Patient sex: F
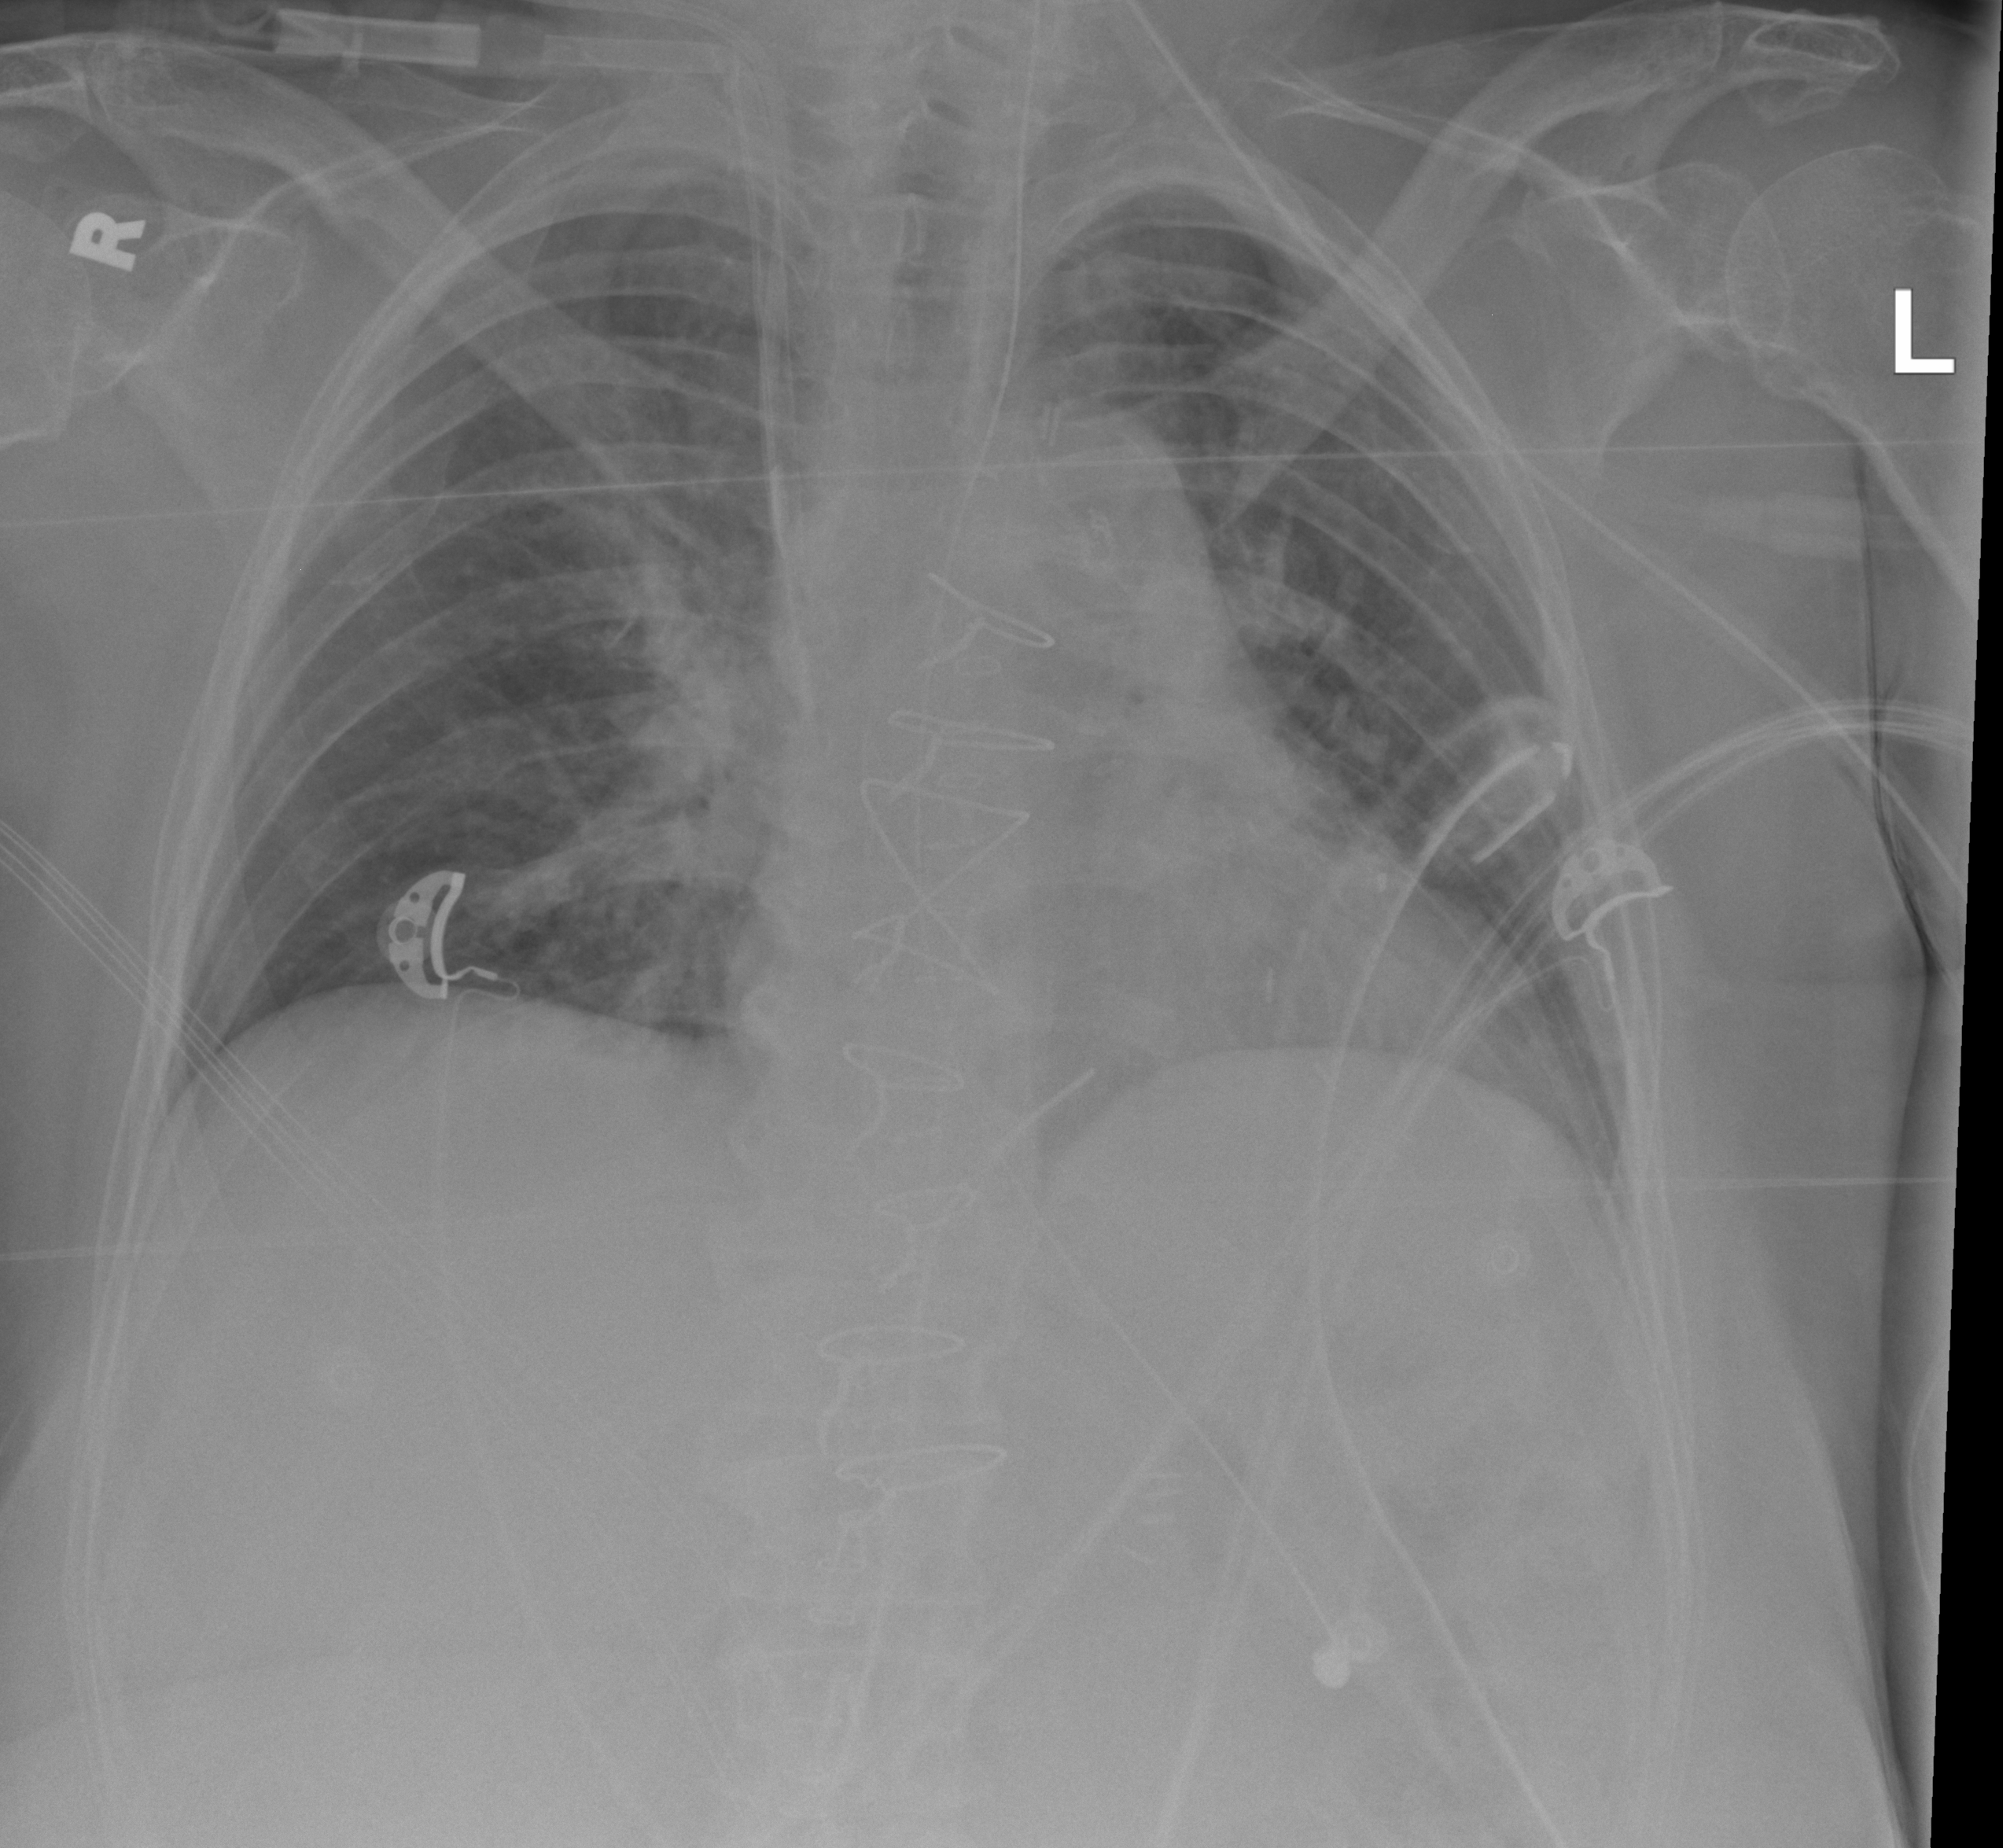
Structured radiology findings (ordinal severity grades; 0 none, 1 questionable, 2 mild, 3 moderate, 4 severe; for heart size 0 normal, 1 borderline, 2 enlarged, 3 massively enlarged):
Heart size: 1
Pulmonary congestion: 0
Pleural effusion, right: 0
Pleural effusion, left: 0
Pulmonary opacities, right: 0
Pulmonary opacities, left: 0
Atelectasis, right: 2
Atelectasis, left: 0